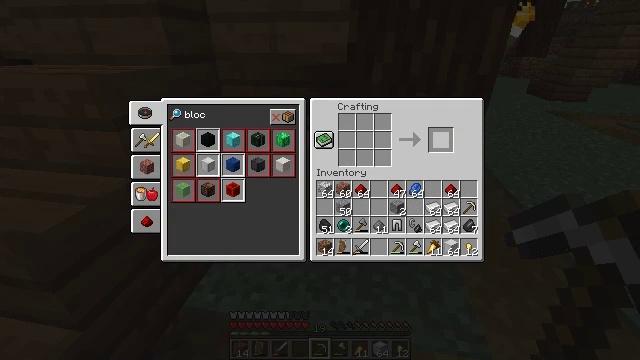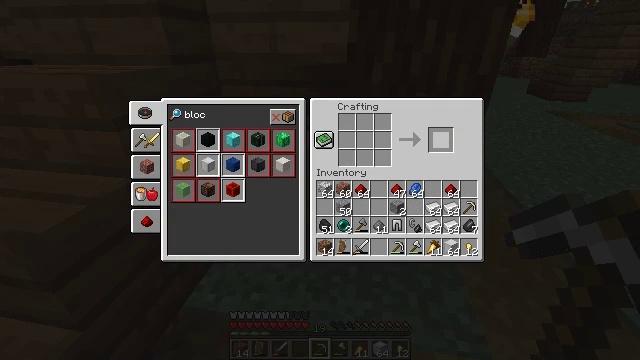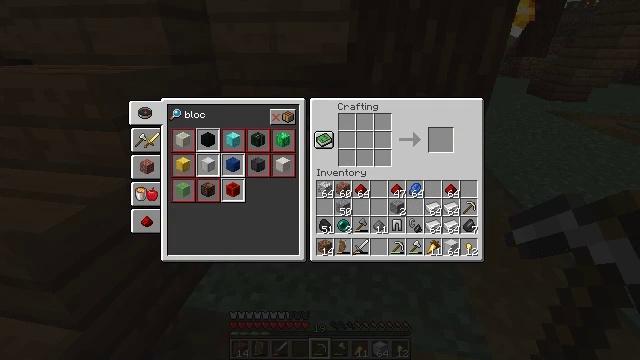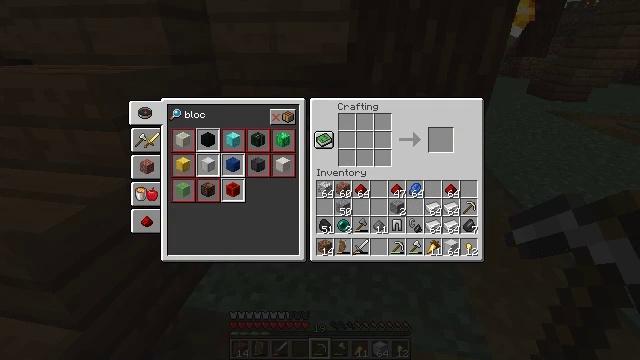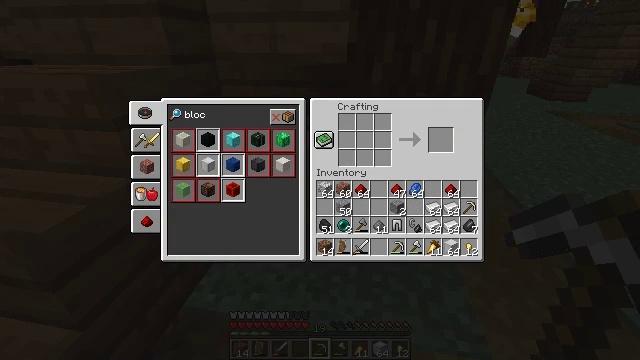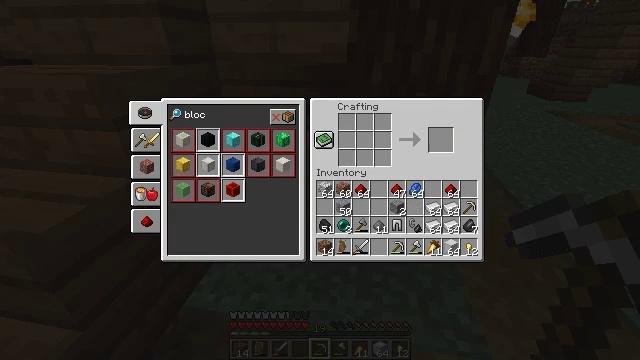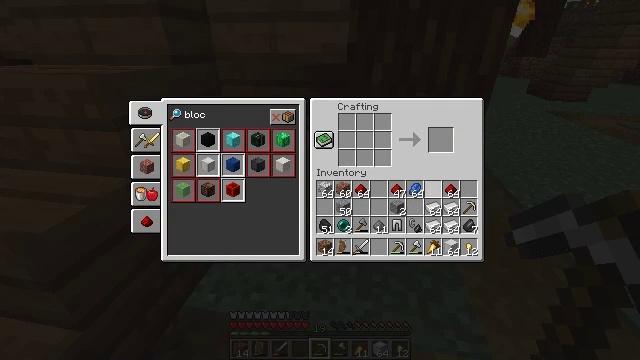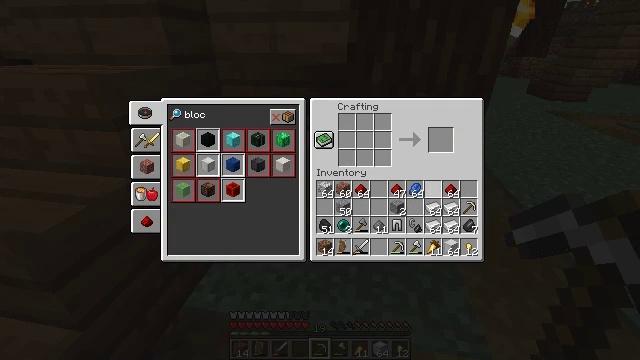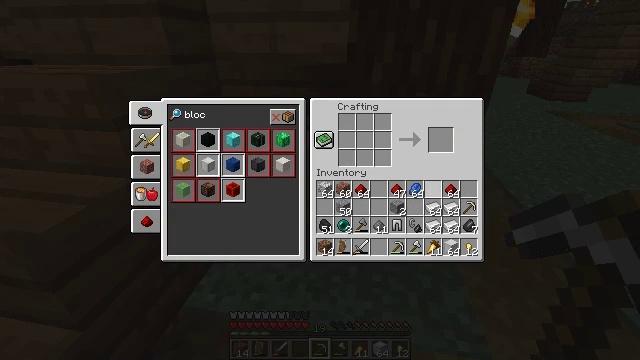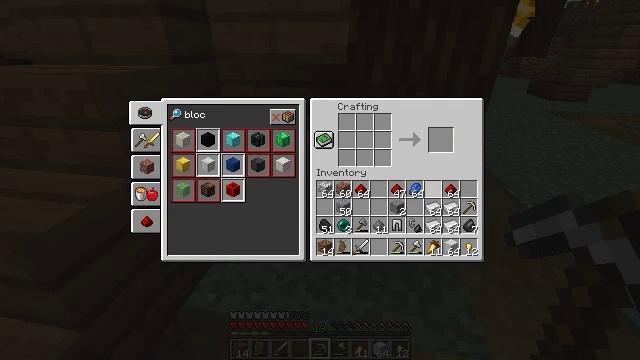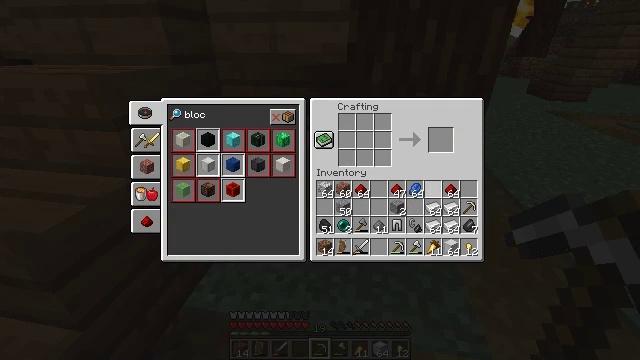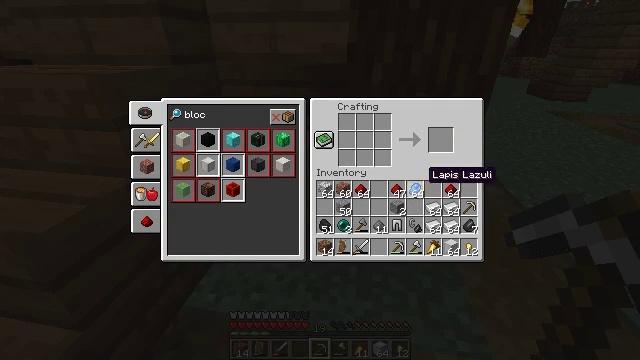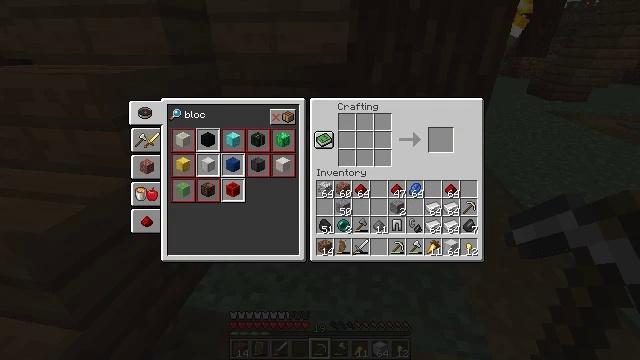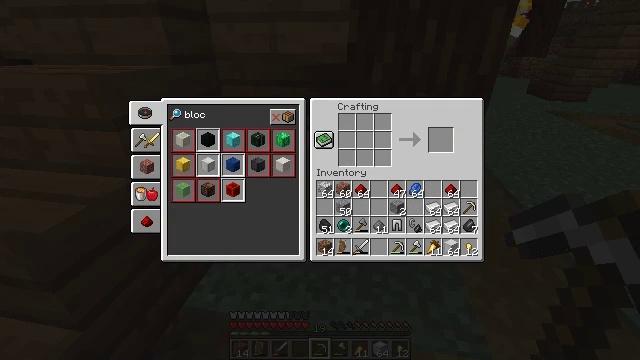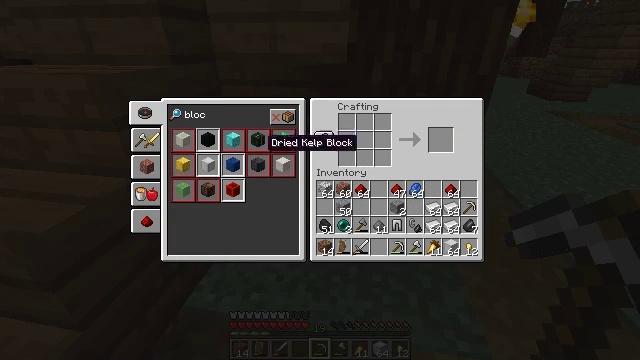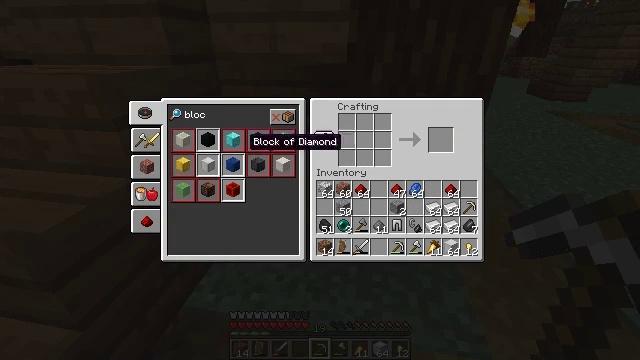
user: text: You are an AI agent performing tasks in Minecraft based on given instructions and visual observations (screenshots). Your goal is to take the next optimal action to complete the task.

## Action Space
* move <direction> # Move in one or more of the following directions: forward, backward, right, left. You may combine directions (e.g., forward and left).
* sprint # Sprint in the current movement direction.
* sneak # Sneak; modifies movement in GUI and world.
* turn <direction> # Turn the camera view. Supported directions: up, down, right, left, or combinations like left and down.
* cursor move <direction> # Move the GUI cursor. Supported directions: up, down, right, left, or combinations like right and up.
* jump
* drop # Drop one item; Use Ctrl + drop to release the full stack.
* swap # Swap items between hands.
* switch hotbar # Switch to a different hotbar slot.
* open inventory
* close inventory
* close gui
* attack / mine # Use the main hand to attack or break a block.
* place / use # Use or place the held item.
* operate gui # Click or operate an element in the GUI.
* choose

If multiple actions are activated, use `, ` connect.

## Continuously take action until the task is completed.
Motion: motion action
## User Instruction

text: Get an iron block by arranging iron ingots in the crafting table.
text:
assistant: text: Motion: sneak
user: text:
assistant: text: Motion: sneak
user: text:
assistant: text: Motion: sneak, turn down
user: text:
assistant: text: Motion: sneak, turn down
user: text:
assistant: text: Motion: sneak
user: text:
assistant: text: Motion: sneak, turn down
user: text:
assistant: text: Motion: sneak, turn down
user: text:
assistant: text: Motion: sneak
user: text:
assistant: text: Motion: sneak
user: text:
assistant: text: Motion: sneak
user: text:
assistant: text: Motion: sneak, turn left and up
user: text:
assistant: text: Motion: sneak, turn left and up
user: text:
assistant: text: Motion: sneak, turn left and up
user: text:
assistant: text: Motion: sneak, turn left and up
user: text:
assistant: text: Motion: sneak, turn left
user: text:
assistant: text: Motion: sneak, turn left
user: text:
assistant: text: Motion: sneak, turn left
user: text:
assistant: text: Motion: sneak, turn left
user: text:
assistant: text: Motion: sneak
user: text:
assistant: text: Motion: sneak
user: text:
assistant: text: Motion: sneak
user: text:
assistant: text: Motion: sneak
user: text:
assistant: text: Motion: sneak, attack / mine
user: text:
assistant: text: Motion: sneak, attack / mine
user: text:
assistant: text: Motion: sneak, attack / mine
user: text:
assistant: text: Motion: sneak, attack / mine
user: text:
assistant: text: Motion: sneak, attack / mine
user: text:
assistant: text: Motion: sneak, attack / mine
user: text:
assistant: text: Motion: sneak, attack / mine
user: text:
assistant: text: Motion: sneak, attack / mine